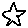
Label: star